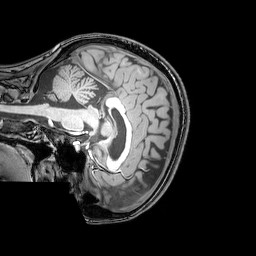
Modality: T1w
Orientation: sagittal
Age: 23
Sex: female
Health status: healthy
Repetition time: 0.081 s
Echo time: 0.037 s